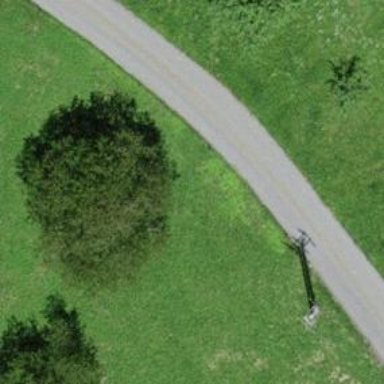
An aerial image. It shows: Unclassified road.